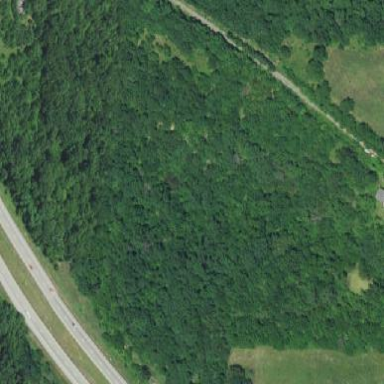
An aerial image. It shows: Deciduous broadleaved woodland.